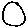
Label: circle